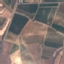
Land use / land cover: PermanentCrop